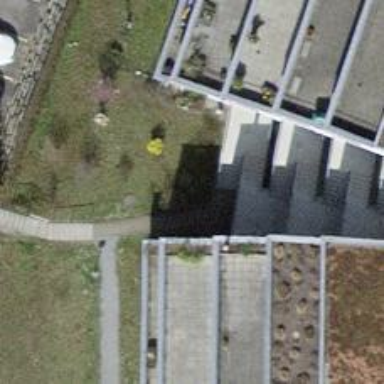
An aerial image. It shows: Concrete steps.